Question: I can do this:
'''
curl --user 'api:MYAPIKEY' -F from=foo@bar.it -F to=MYEMAIL@gmail.com -F subject='foo' -F text='bar' https://api.mailgun.net/v3/sandbox93d8299f673a4c3295b7592956cb3d9.mailgun.org/messages
'''
but I get a login popup when I try to do the same request with jquery .ajax() method:
'''
$.ajax({
headers: {"Authorization": "Basic api:key-b50a9065a7b9bdf464f3d7a418ca96bb"},
// url: "././mail/contact_me.php",
url: "https://api.mailgun.net/v3/sandbox93d8299f673a4c32952b7592956cb3d9.mailgun.org/messages",
type: "POST",
dataType: 'json',
data: {
name: name,
phone: phone,
email: email,
message: message
},
// cache: false,
success: function() {
alert('ok');
},
error: function() {
alert('problems');
}
}
'''

The server respond with a 401. any idea why?
thank you
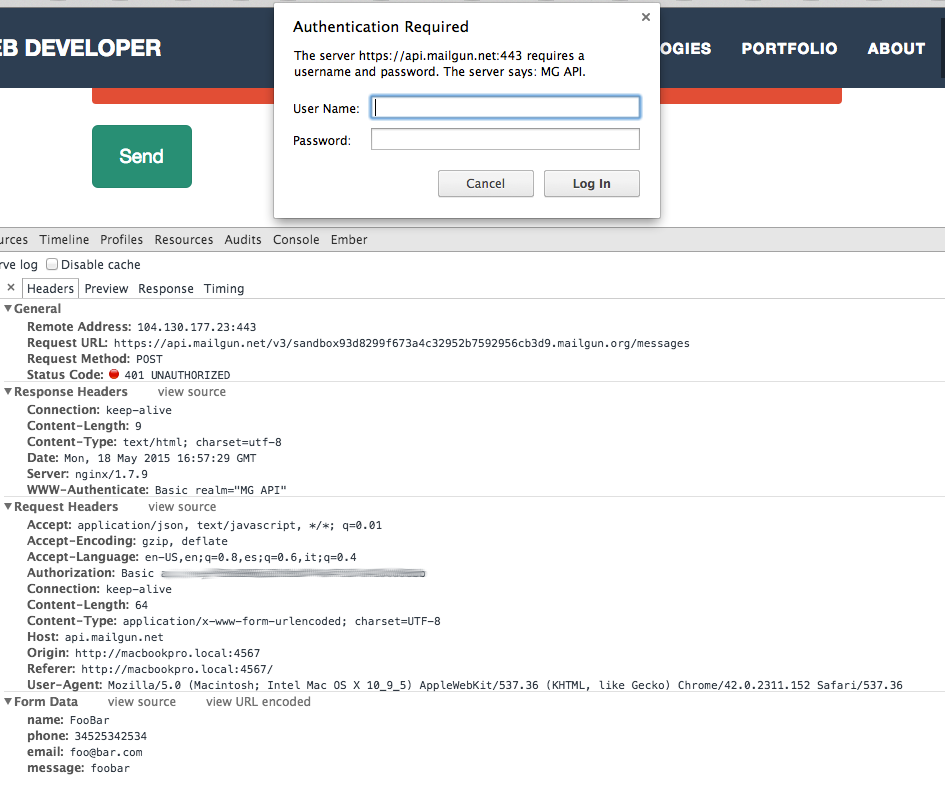
Answer: Try using the 'username' and 'password' fields
'''
$.ajax({
url: "https://api.mailgun.net/v3/sandbox93d8299f673a4c32952b7592956cb3d9.mailgun.org/messages",
type: "POST",
dataType: 'json',
username:'api',
password: 'key-b50a9065a7b9bdf464f3d7a418ca96bb',
...
'''
If you're setting the header yourself you have to base64 encode it
'''
headers: {"Authorization": "Basic "+btoa("api:key-b50a9065a7b9bdf464f3d7a418ca96bb")},
'''